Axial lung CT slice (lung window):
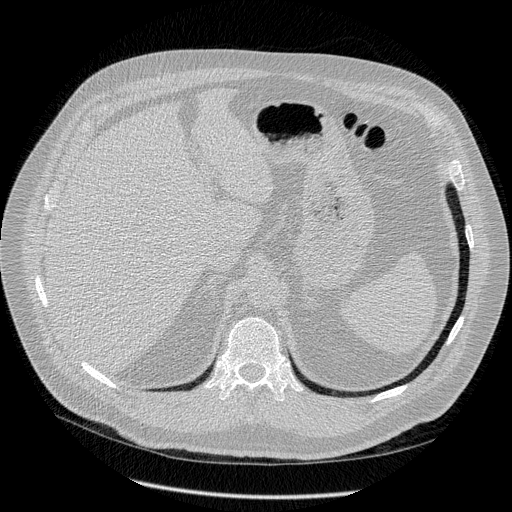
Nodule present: no